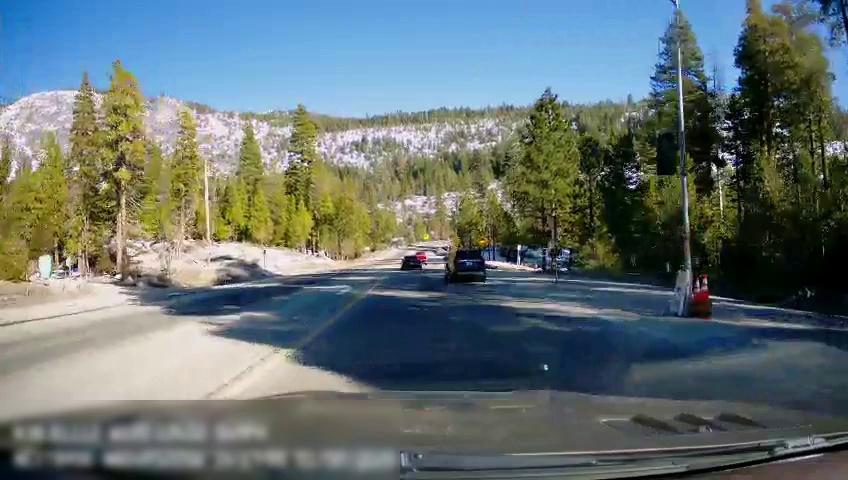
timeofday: Day
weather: Sunny
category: Drivable Space
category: Vehicles | SUV
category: Vehicles | Car
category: Vehicles | Truck
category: Pedestrians
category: Lanes | Current Lane
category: Lanes | Alternate Lane
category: Traffic | Signs